Question: I have many JPA entity classes of the general form:
'''
@Entity
@Table(name = "MY_TABLE", catalog = "", schema = "VBMSUI")
@NamedQueries({...})
public class MyEntity implements Serializable {
private static final long serialVersionUID = 1L;
@Id
@Basic(optional = false)
@Column(name = "ID")
@GeneratedValue(strategy=GenerationType.SEQUENCE,
generator="MY_TABLE_ID_SEQ")
@SequenceGenerator(name="MY_TABLE_ID_SEQ",
sequenceName = "MY_TABLE_ID_SEQ")
private BigDecimal id;
...
}
'''
IntelliJ's inspection facility underlines "id" in red, and provides the message - "more than one attribute configured for field 'id'".

There are no other attributes in the class identifed as an id. There is a getter and a setter for "id", but they have no annotations. BTW, the code for the entity class was generated by NetBeans, and it seems to work.
What is happening, and how can I correct it?
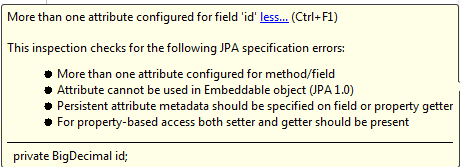
Answer: This seems to happen because you have both '@Id' and '@Basic' annotations on the same attribute (quick fixes suggest removing either one of them). I'm no expert in JPA, but it looks valid to me, so perhaps it is a bug in IntelliJ's inspection, which should be reported in <URL>.